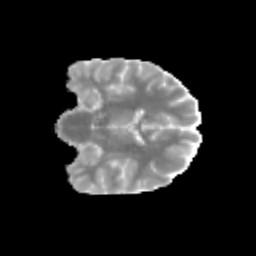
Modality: MD
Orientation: coronal
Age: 13
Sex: female
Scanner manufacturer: siemens
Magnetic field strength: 3 T
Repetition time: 3.8 s
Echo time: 0.07 s